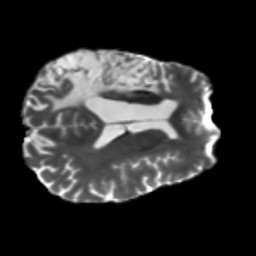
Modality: T2w
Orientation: axial
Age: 43
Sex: male
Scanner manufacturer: siemens
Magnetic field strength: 3 T
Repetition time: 5.47 s
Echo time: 0.0854 s